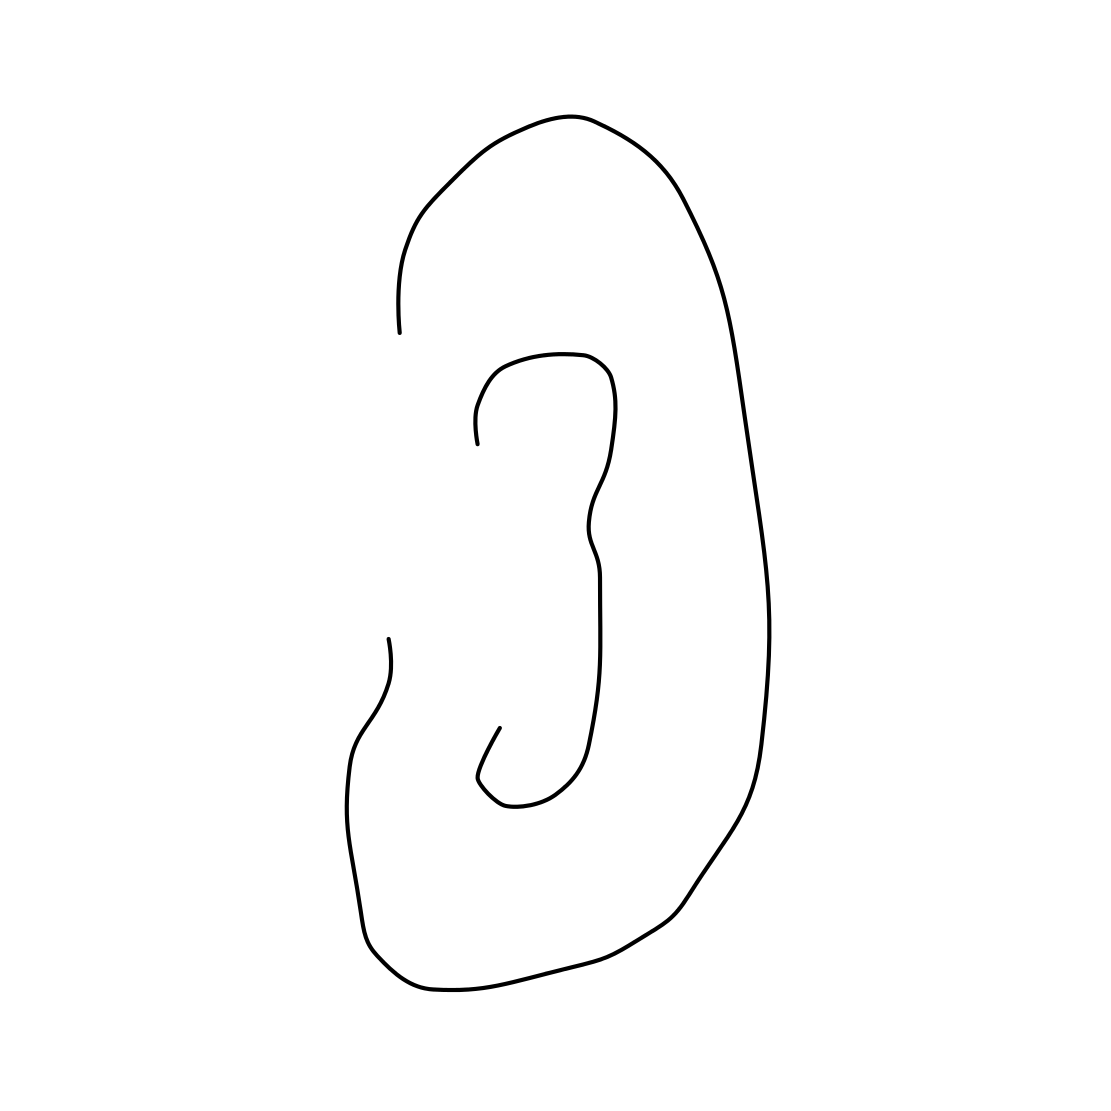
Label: ear